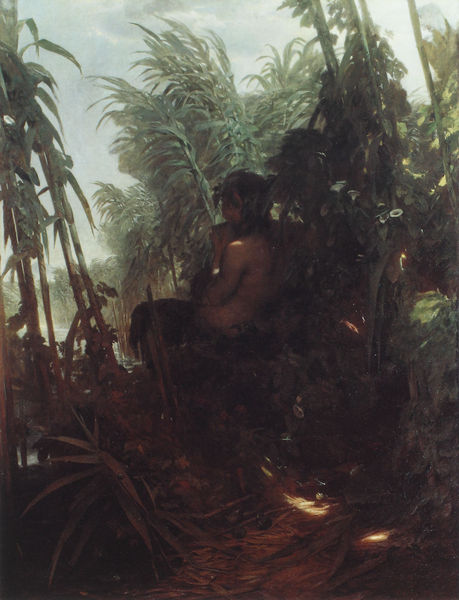
Titel: Pan im Schilf
Künstler: Arnold Böcklin
Institution: München, Bayrische Staatsgemäldesammlungen
Schlagwörter: akt, blätter, dunkel, gemälde, gott, himmel, mann, meer, nackt, schatten, wasser, wolken, bäume, grün, landschaft, see, sitzen, ufer, frau, licht, rücken, blüten, tier, weg, mensch, schilf, wind, gebüsch, sonne, musik, pflanze, pflanzen, wald, mittag, idylle, rast, romantik, palme, winde, mythologie, rückansicht, flöte, böcklin, faun, pan, wesen, schatte, urwald, palmen, wildnis, schattig, gestrüpp, winden, panflöte, monster, dschungel, schack, zuckerrohr